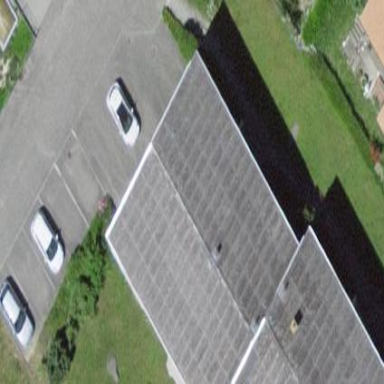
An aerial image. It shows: Terrace building.